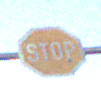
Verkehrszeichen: Stop
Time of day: MorningAfternoon
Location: Outdoor (Nature)
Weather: PartlyCloudy
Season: NotSpecified
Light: Natural